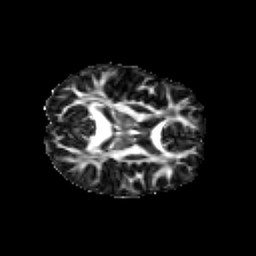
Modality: FA
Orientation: axial
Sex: female
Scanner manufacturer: siemens
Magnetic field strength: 3 T
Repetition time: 5 s
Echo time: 0.071 s